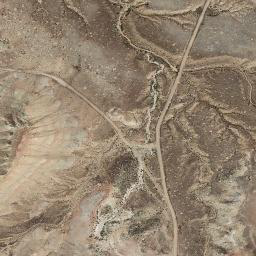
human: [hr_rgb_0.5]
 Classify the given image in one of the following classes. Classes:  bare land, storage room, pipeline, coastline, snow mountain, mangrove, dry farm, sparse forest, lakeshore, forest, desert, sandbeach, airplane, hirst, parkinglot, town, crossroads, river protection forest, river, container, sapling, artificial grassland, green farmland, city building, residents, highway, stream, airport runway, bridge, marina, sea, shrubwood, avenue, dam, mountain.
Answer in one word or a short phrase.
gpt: mountain